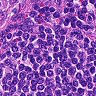
Metastatic tissue present: no